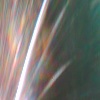
Label: sunburn